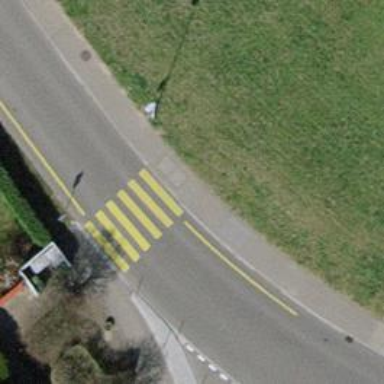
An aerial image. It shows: Uncontrolled footway crossing with markings.